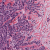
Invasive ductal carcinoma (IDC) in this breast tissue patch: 1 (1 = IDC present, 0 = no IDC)